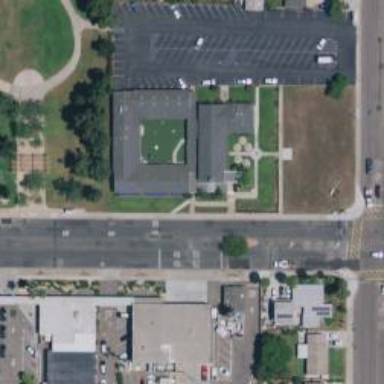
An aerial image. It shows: Kindergarten.